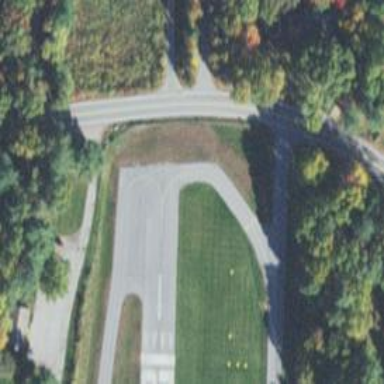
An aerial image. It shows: Asphalt taxiway at the airport.